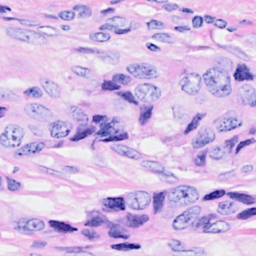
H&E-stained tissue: Breast